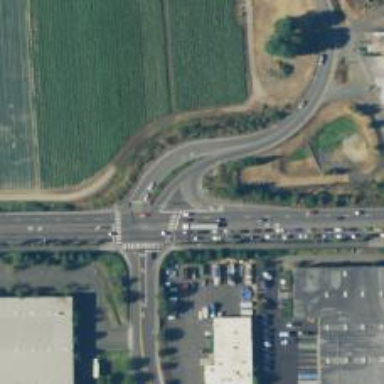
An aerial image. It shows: Secondary link road.